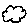
Label: cloud